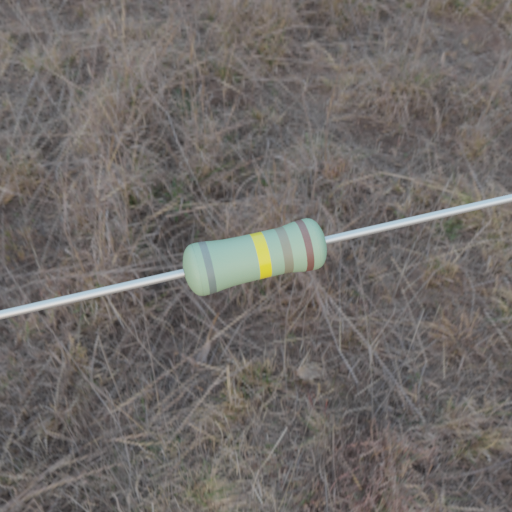
Resistor colour bands (in order): gray, yellow, gray, brown